Brain MRI, t1w sequence, axial 2D slice.
Patient: age 37, sex F, weight 95 kg, height 1.95 m
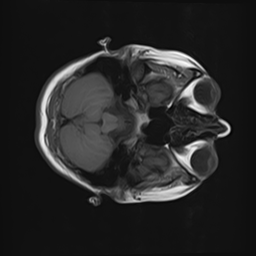